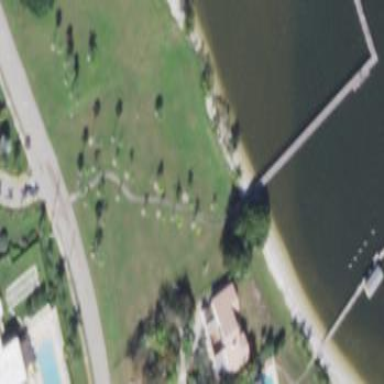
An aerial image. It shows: Lovely park for leisure and relaxation.